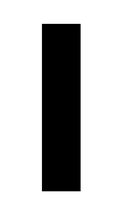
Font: Poppins-Bold